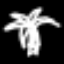
Label: palm tree